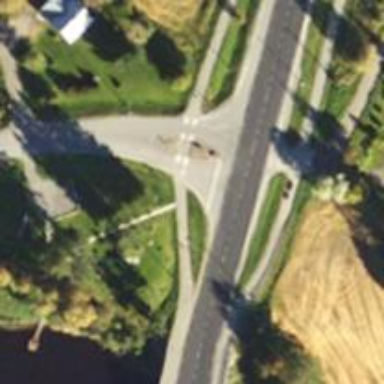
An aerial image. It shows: Uncontrolled zebra crossing with central island.